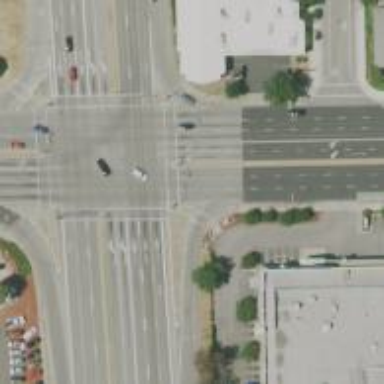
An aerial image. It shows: Crossing on the road.